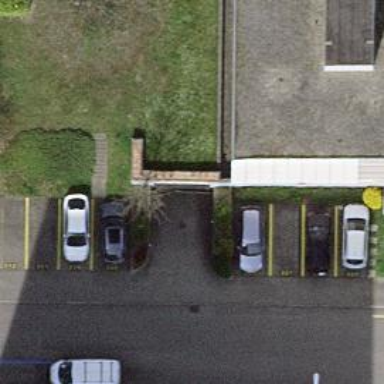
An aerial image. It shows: Parking entrance.